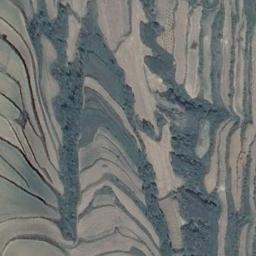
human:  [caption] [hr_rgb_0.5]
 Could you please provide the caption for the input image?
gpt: The terraces are reddish-brown and the top of the mountain is covered with vegetation .

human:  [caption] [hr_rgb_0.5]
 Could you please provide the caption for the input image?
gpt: A large layer of brown and green mixed terraces .

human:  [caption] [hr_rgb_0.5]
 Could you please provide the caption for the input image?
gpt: There are many plants on the terrace .

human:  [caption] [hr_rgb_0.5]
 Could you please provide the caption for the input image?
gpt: The bare and green terrace is next to some trees .

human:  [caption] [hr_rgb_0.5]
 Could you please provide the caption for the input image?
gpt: There are some green bushes among the terraces .